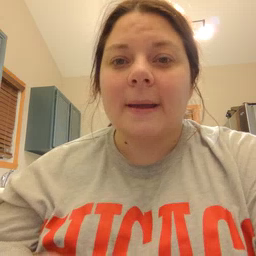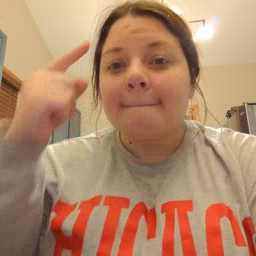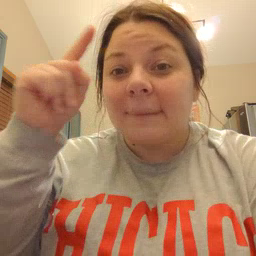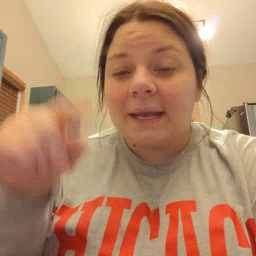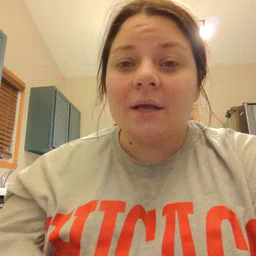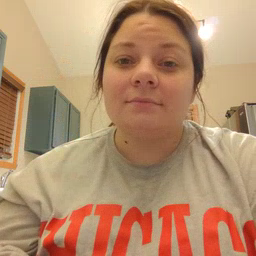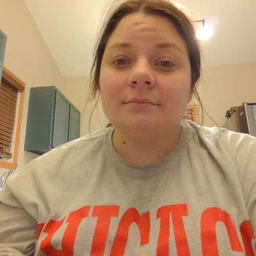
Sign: penny